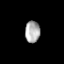
Tissue: prostate
Cell type: T cells
Senescence score: 0.2955
Nuclear area (px): 310
Mean DAPI intensity: 176.474